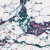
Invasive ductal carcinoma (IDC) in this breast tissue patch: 0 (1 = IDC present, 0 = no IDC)